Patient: sex M, age 63
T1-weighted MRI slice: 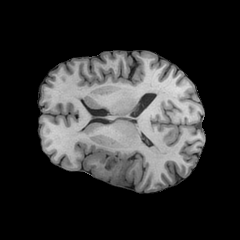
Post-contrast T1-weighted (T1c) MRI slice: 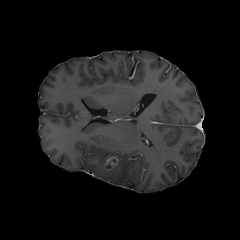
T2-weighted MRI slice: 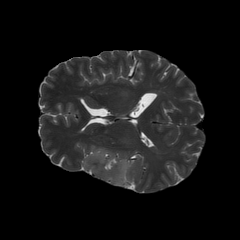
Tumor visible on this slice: yes
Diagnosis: Glioblastoma, IDH-wildtype
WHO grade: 4